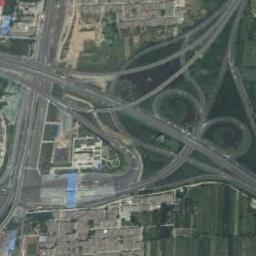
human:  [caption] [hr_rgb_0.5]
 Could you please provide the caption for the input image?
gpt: The overpass is on the grass next to some houses .

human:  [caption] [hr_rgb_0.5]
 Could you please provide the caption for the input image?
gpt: An overpass is bent into two circles .

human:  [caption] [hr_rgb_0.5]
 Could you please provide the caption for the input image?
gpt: There are many trees and buildings beside the overpass .

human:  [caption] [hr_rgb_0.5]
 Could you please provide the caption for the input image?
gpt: The directional overpass is over the roads in the city .

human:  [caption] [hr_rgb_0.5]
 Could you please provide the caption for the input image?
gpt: There are many green farmlands around the overpass .